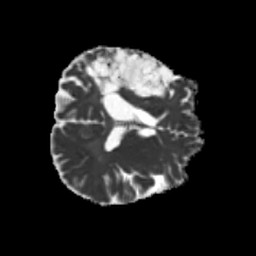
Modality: MD
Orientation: axial
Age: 54
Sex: male
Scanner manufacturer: siemens
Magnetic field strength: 3 T
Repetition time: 5.25 s
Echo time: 0.08 s